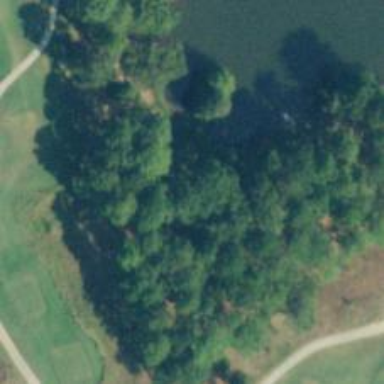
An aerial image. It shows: Path designated for golf carts.